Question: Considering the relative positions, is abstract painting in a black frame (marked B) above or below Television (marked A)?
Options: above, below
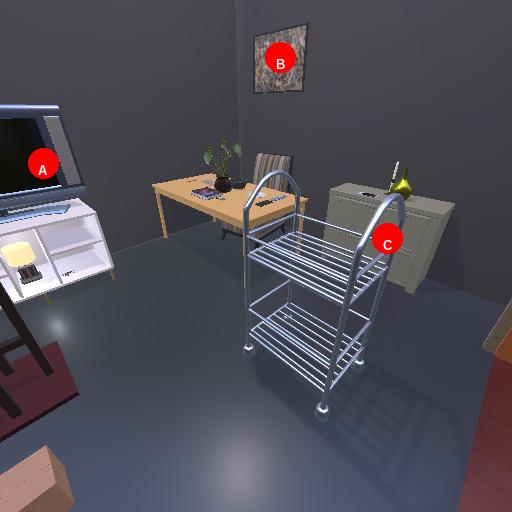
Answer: above